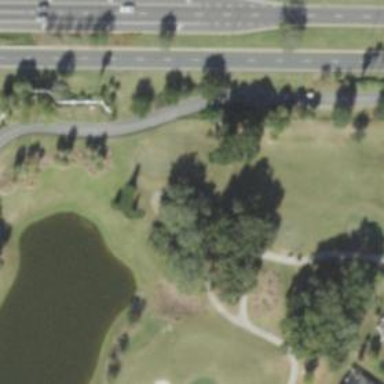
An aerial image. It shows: Path for golf carts.